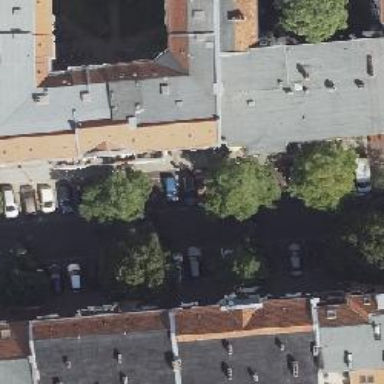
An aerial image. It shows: Gambrel-roofed apartment building with shingles on the roof.